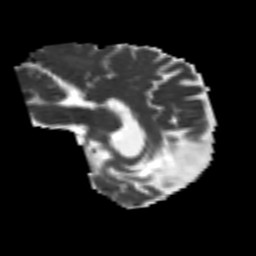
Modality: MD
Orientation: sagittal
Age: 57
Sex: male
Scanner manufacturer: siemens
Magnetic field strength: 3 T
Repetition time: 4.987 s
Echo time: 0.0792 s